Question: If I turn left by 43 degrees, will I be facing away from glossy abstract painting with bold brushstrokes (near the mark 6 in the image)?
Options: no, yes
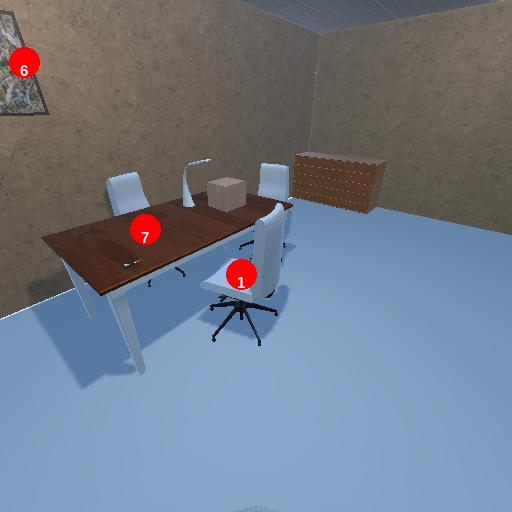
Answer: no